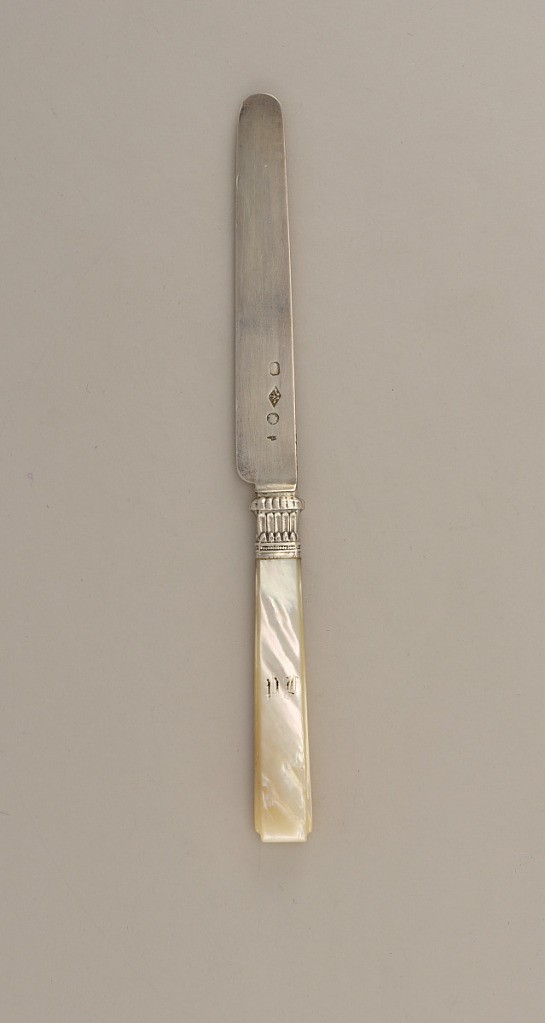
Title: Dessert Knife with Mother-of-pearl Handle
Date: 1819–38
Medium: mother-of-pearl, silver
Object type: knife
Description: Rounded tapering blade, with flat outer edge. Silver ferrule shaped as a doric column capital. Tapering rectangular mother-of-pearl handle with stepped sides. Monogram 'py' mid-way down front of handle.